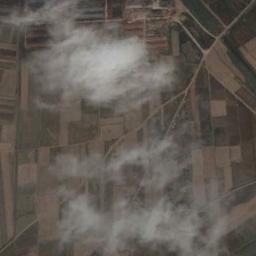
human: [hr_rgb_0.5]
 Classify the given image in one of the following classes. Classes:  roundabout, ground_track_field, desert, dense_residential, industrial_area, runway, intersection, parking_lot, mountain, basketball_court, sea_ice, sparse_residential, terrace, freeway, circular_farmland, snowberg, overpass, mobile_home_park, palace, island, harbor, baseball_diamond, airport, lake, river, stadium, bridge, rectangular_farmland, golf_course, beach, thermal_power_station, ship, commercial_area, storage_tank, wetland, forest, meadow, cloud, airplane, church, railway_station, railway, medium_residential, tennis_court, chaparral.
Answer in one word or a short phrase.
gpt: cloud